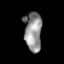
Tissue: skin
Cell type: Epithelial cells
Senescence score: 0.2338
Nuclear area (px): 674
Mean DAPI intensity: 143.513